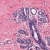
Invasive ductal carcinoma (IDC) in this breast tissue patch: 0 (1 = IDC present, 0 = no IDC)